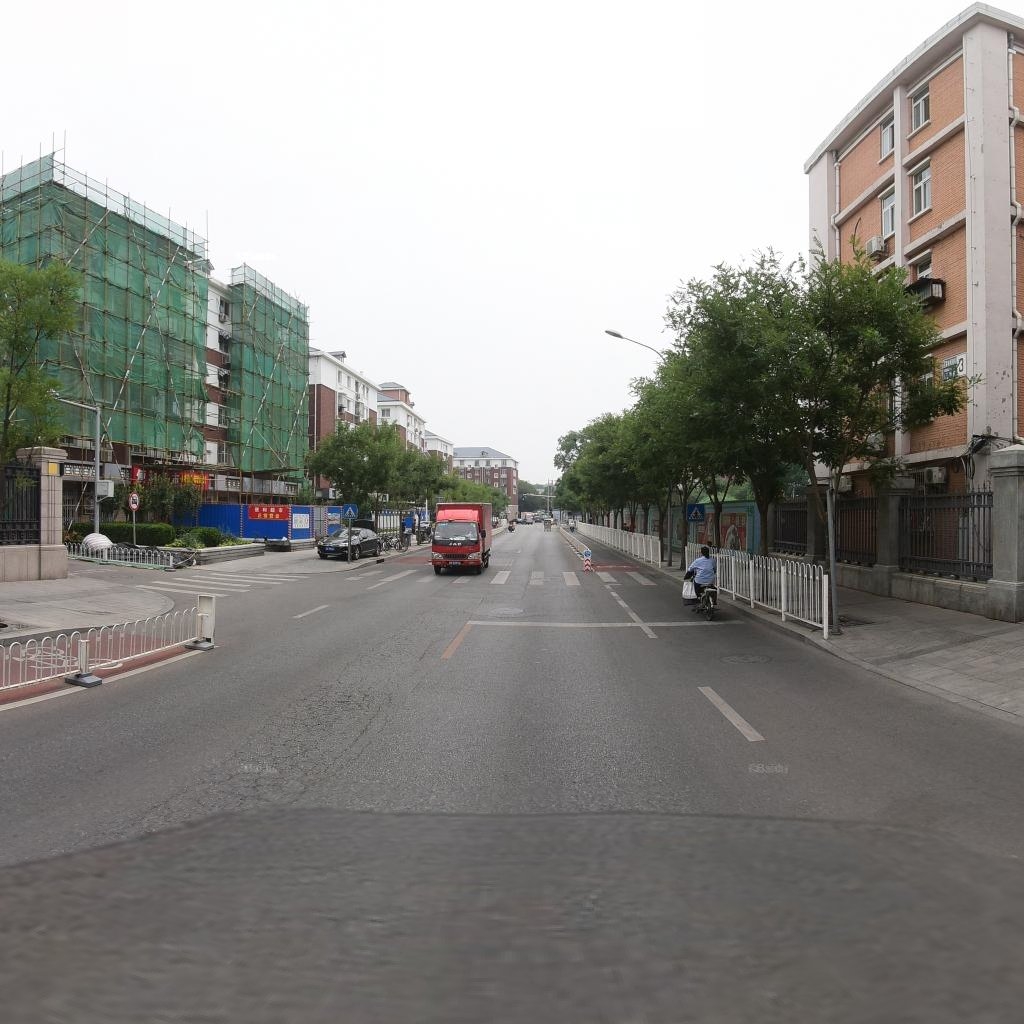
Region: Xicheng
Road damage annotations: alligator crack, manhole cover, manhole cover